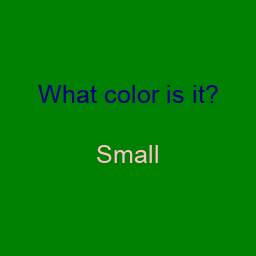
Color: pink
Background color: green
Question text color: navy